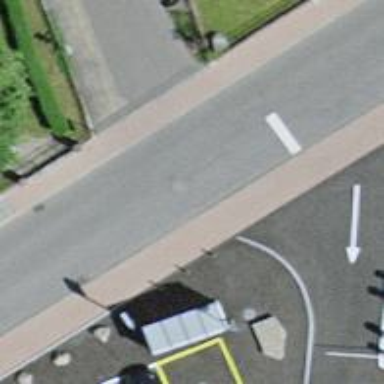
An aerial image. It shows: Bollard barrier.